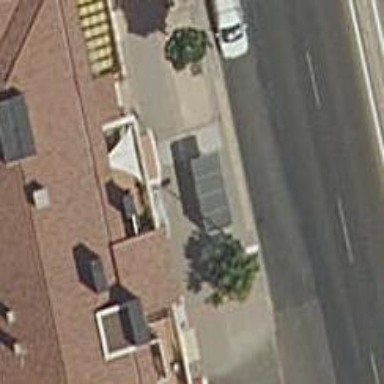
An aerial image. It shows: Bus stop with platform for public transport.